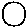
Label: circle